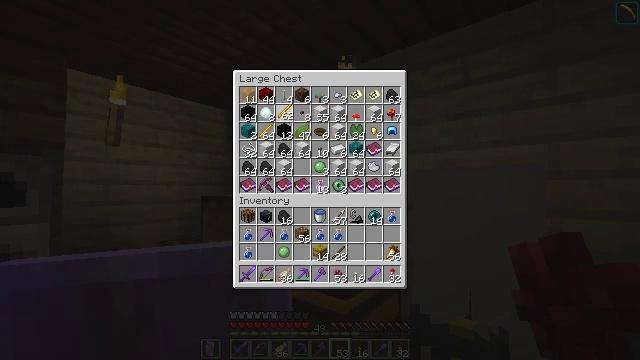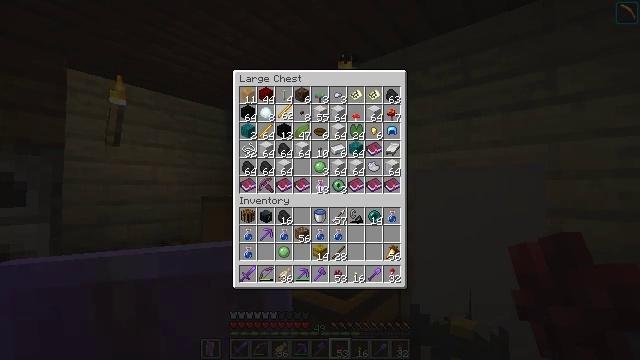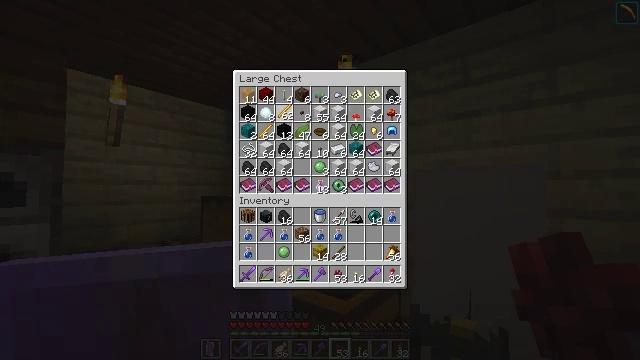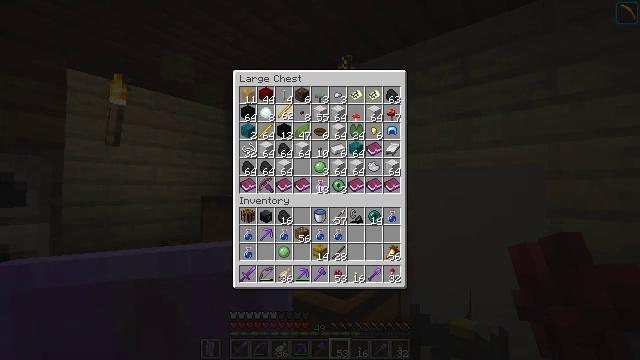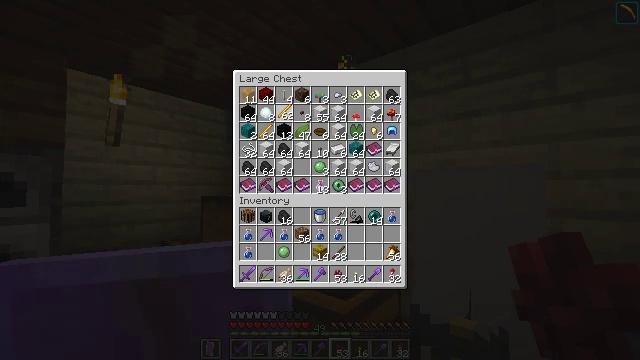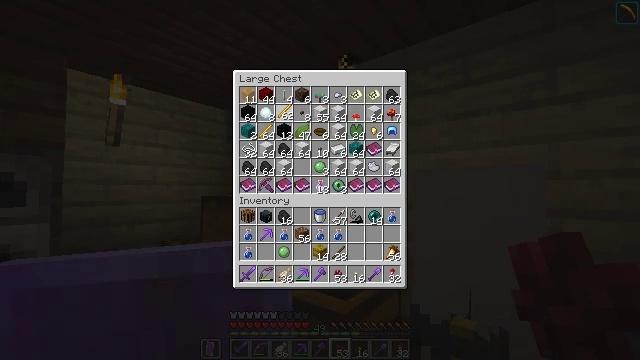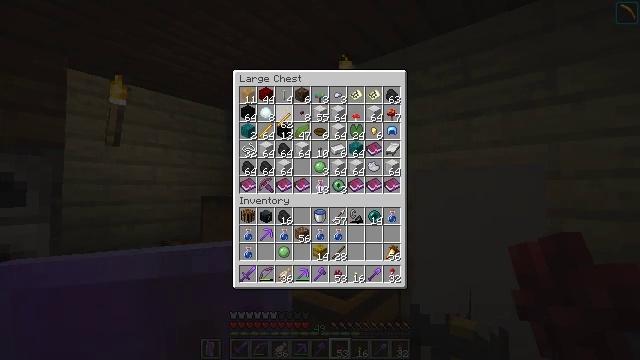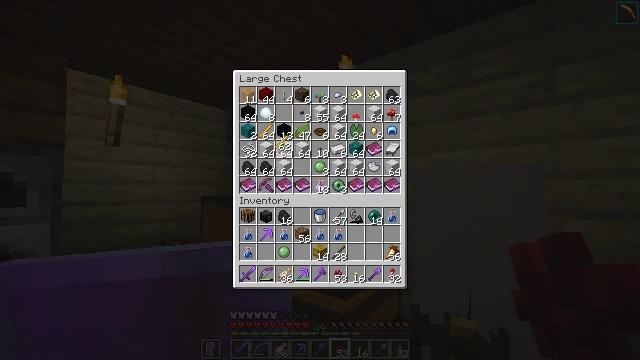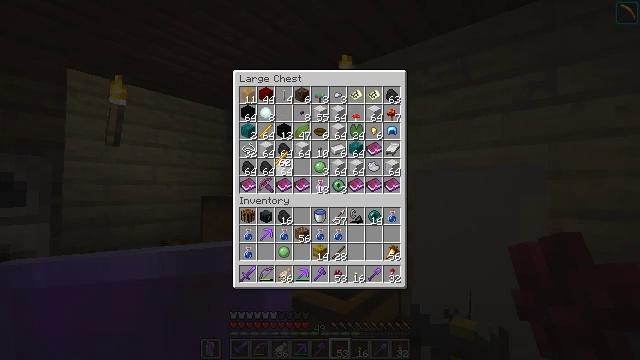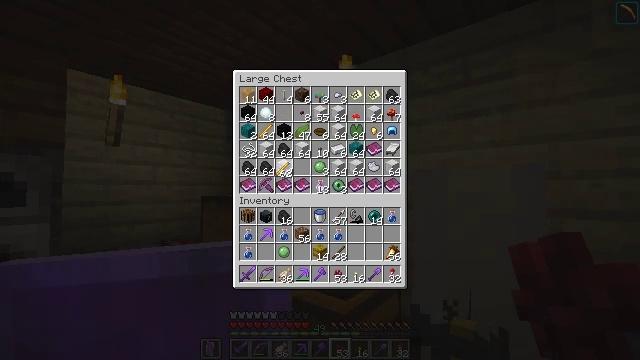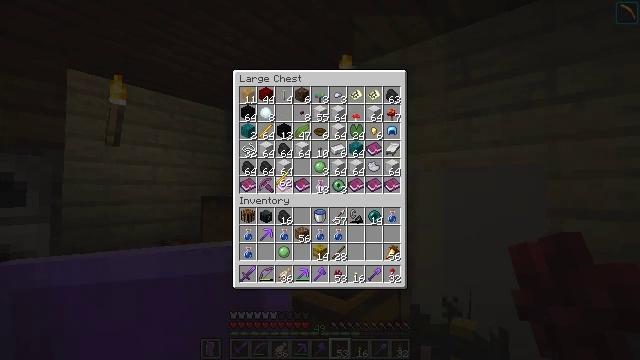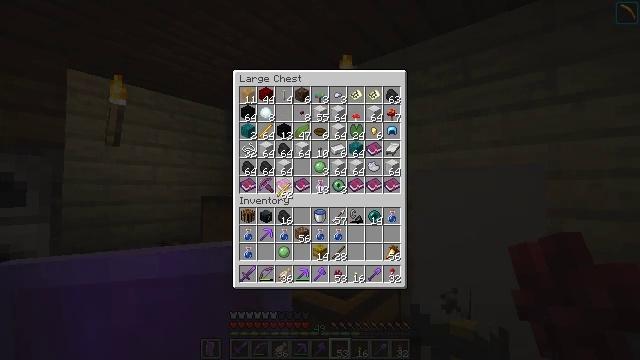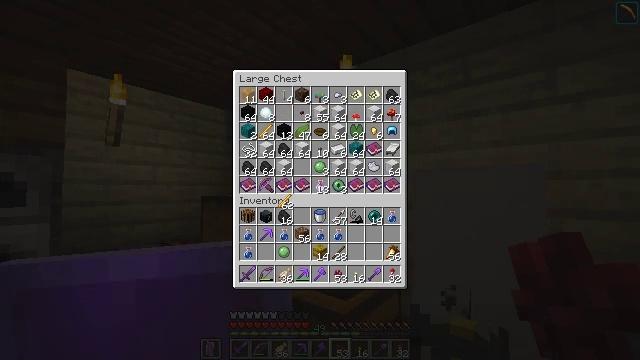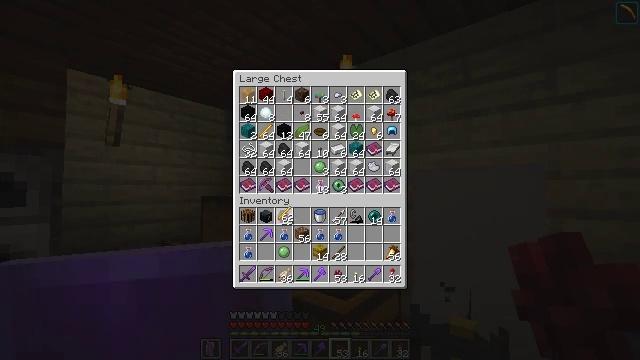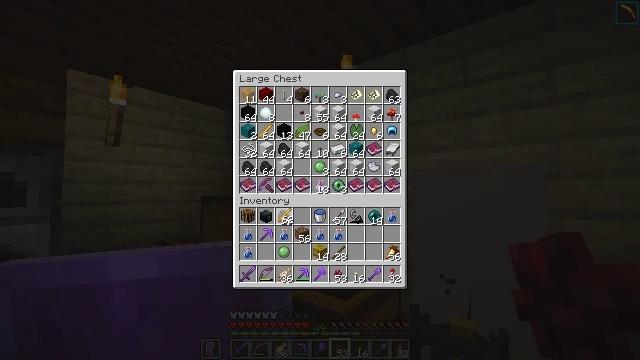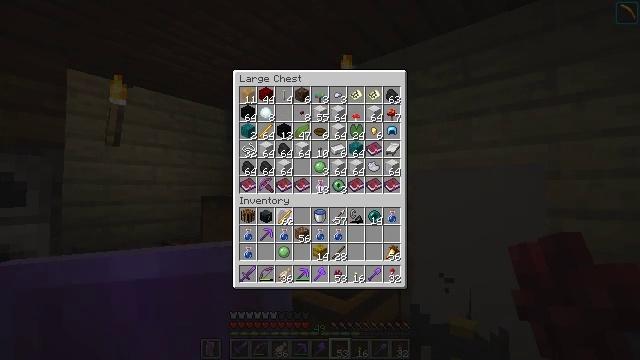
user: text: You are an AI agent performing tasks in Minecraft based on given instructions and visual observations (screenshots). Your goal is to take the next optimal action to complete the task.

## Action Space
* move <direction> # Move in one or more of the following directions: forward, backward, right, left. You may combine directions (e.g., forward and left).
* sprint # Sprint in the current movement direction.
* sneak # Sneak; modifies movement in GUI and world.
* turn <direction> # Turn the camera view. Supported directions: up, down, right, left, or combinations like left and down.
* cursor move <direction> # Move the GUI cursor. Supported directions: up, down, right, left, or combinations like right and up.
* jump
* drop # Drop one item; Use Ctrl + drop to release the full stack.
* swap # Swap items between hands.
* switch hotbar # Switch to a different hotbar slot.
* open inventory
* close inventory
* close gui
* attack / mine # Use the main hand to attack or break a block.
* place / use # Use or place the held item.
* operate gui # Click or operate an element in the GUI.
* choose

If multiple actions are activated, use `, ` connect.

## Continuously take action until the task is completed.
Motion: motion action
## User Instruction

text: Use blaze rods to make blaze powder.
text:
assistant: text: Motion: no_op
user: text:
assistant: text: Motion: no_op
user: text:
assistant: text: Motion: no_op
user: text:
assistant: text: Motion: no_op
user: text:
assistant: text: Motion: no_op
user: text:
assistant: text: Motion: cursor move down
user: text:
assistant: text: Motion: cursor move down
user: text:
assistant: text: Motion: cursor move down
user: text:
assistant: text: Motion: cursor move down
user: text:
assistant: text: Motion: cursor move down
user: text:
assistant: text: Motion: cursor move down
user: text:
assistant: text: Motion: cursor move down
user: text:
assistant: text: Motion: cursor move down
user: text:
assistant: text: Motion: no_op
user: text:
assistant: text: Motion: no_op
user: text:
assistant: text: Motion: no_op
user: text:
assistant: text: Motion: no_op
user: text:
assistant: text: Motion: cursor move down
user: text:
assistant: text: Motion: cursor move down
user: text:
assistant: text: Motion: no_op
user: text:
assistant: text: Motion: no_op
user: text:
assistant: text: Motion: no_op
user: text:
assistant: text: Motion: no_op
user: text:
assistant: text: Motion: no_op
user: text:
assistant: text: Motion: no_op
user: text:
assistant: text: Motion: no_op
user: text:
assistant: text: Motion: no_op
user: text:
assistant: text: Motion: no_op
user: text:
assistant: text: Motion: no_op
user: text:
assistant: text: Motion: no_op